Question: In my database I have a customer, who can have multiple locations and a location can have multiple customers. I have dragged my database design into a Linq To SQL dataclasses file and this is how it currently looks.

In my form I am trying to retrieve the adress (or multiple) from a customer.
I have tried the following code but I always get the same error: Sequence contains no elements, while it does have elements! (Customer with ID 2, Location with ID 1 and the join table with 2,1)
'''
public static locatie getLocationByCustomer(int id)
{
var query = (from v in dc.locaties
from e in v.locatie_klants
where e.klant_id == id
select v);
locatie locatie = query.First();
return locatie;
}
'''
Translations: klant --> Customer || locatie --> Location || locatie_klant --> location_customer
I'm not sure what I'm doing wrong here.
I'm also wondering how I would save a new customer to the database (with multiple locations), any ideas?
Thanks for the help!
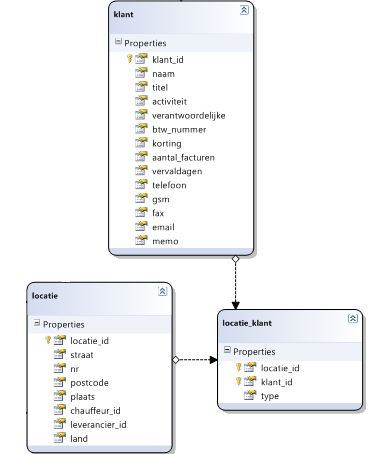
Answer: Apparently the customer your querying is not related to any location. Therefore your query does not return any elements. This itself is not an issue, but in your sample you are using 'First()' rather than 'FirstOrDefault()'.
Why is this an issue:
- 'First()'- 'FirstOrDefault()''null'
Especially with relations like these you should stick to 'FirstOrDefault()' since you can never be sure that there is a relation present for the items you are querying.
Here is a sample on how to add a 'Customer' + 'CustomerLocations':
'''
var newCustomer = new klant()
{
// set neccessary properties
};
var newCustomerLocation1 = new locatie_klant()
{
// set neccessary properties
};
var newCustomerLocation2 = new locatie_klant()
{
// set neccessary properties
};
using (var context = new DBContext())
{
context.klants.Add(newCustomer);
context.locatie_klants.Add(newCustomerLocation1);
context.locatie_klants.Add(newCustomerLocation2);
context.SaveChanges():
}
'''
Some general advice:
Stick to English names for development objects. This is considered best practice also makes your life easier when using questions on so / forums.